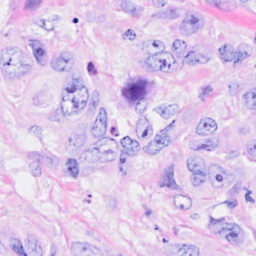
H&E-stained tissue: Breast